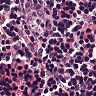
Metastatic tissue present: no